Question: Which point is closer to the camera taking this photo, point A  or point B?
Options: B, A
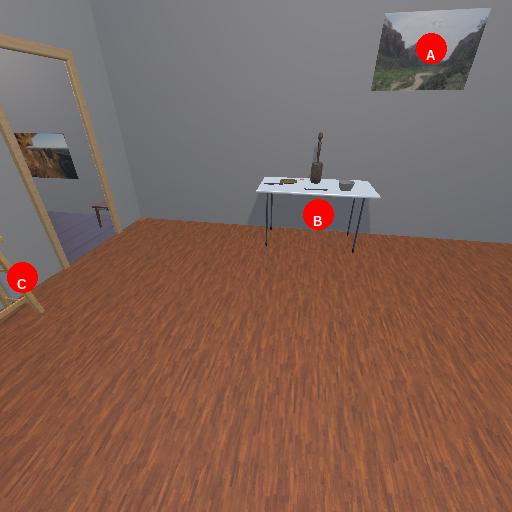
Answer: B